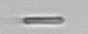
Label: fiber